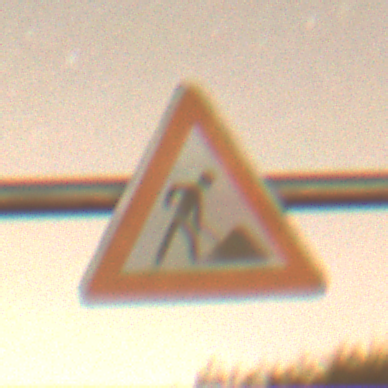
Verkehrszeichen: Arbeitsstelle
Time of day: Night
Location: Outdoor (Suburban)
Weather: Clear
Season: NotSpecified
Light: Artificial